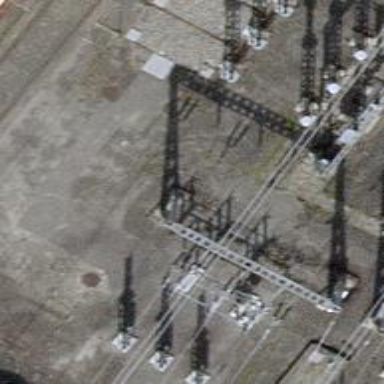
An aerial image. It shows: Bay for power lines.